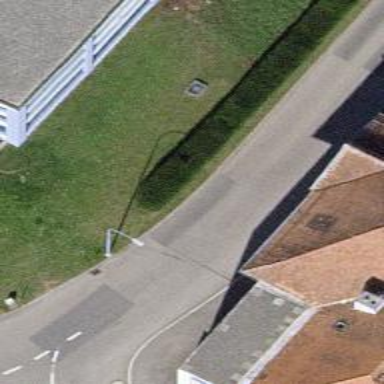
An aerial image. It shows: Residential road with lane markings.